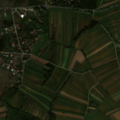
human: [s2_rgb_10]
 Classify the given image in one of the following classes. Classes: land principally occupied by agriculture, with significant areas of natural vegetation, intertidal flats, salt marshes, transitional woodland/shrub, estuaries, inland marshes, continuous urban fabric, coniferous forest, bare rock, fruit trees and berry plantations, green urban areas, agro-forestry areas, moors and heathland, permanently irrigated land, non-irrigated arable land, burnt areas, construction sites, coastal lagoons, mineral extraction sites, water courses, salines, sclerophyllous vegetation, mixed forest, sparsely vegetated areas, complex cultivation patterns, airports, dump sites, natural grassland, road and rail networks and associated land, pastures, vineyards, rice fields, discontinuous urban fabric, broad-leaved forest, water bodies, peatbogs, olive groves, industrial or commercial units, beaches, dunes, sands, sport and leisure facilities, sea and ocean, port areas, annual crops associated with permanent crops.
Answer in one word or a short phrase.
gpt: vineyards, pastures, land principally occupied by agriculture, with significant areas of natural vegetation, broad-leaved forest